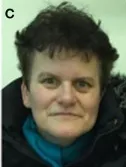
(B) The proband (III-4) shows scoliosis and mild facial dysmorphic features such as low forehead, slight hypertelorism, prominent nose, and wide lips.
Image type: medical_photograph (oral_photograph)